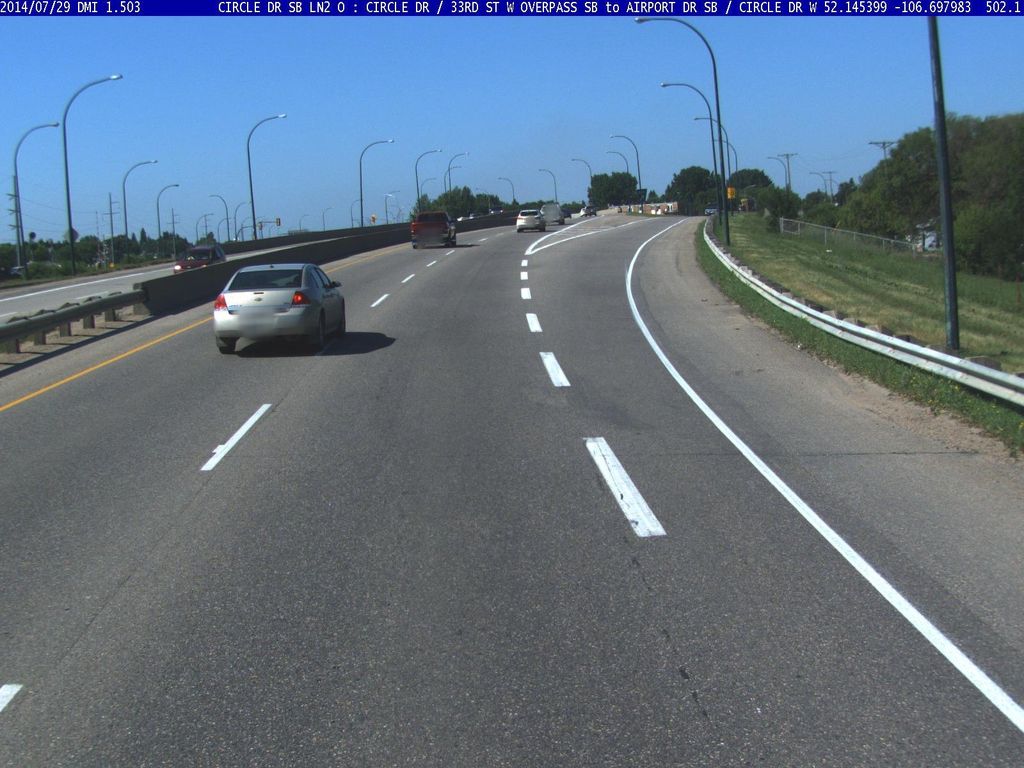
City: saskatoon